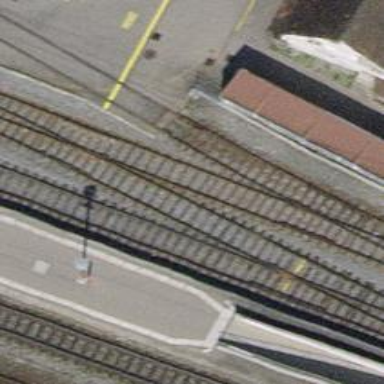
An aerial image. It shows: Railway spur service.